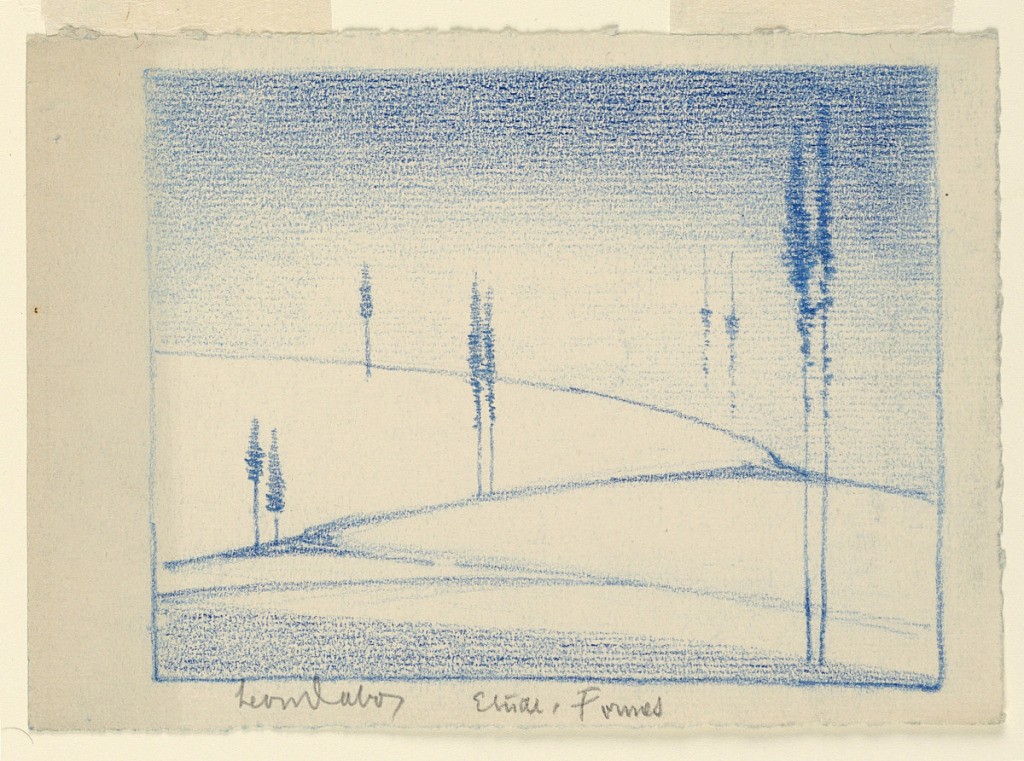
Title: Snowy Landscape (Étude-Formes)
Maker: Leon Dabo, American, 1868–1960
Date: ca. 1890
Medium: Blue crayon on paper
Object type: Drawing
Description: Low hills covered in snow and pairs of tall trees. Two sailboats in distance.